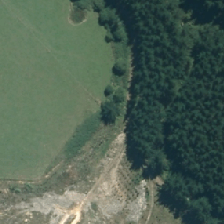
Land cover: low_producing_grassland